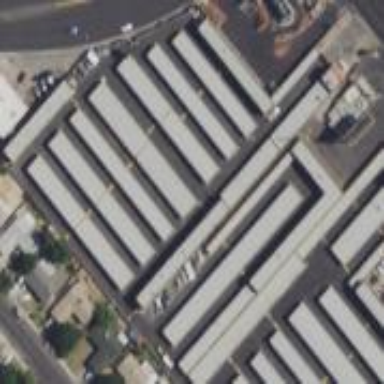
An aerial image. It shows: Storage rental shop.